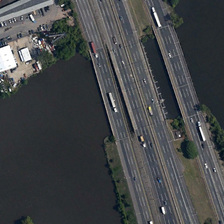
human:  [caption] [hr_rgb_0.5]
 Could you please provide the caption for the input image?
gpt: there are some trees along the river .

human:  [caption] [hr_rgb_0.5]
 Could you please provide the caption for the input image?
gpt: there are some roads above the river .

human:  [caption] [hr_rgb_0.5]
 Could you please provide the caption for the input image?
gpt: there are some trees along the river .

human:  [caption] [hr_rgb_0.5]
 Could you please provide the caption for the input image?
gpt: there are some roads above the river .

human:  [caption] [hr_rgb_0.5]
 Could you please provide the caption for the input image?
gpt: there are some roads above the river .